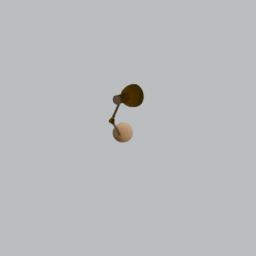
Label: lighting